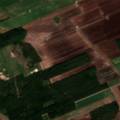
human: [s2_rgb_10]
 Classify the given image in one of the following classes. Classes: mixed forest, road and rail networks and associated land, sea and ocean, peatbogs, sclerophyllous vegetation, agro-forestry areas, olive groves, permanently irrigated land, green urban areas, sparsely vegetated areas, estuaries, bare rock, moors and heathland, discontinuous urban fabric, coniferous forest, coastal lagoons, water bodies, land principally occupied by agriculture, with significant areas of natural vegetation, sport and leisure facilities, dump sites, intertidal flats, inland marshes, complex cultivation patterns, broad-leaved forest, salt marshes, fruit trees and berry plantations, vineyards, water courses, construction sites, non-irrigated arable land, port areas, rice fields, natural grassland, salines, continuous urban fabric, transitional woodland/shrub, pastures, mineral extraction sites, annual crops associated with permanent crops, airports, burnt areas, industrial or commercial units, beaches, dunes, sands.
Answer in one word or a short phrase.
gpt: non-irrigated arable land, coniferous forest